Question: I have a table layout with 3 columns, and I have 3 string arrays. I want that every column have a textview per cell from the string array.
My code so far:
'''
TableLayout prices = (TableLayout)findViewById(R.id.table);
prices.setStretchAllColumns(true);
prices.bringToFront();
table = getResources().getStringArray(R.array.table);
for(int i = 0; i < table.length; i++){
TableRow tr = new TableRow(this);
TextView c1 = new TextView(this);
c1.setText(table[i]);
TextView c2 = new TextView(this);
c2.setText (table[i]);
TextView c3 = new TextView(this);
c3.setText(table[i]);
tr.addView(c1);
tr.addView(c2);
tr.addView(c3);
prices.addView(tr);
'''
It looks like this:

My string arrays:
'''
<string-array name="column1">
<item >5</item>
<item >7</item>
<item >10</item>
<item >18</item>
</string-array>
<string-array name="column2">
<item >10, 20</item>
<item >15, 13</item>
<item >53, 65</item>
<item >58, 32</item>
</string-array>
<string-array name="column3">
<item >10, 44</item>
<item >25, 01</item>
<item >30, 32</item>
<item >43, 12</item>
</string-array>
'''
I want to every column display numbers from the right string array. How can I do that?
Thanks in advance.
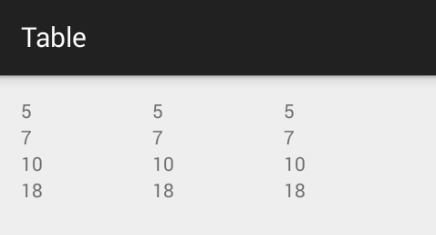
Answer: Well, finally I managed to make it:
'''
TableLayout prices = (TableLayout)findViewById(R.id.table);
String[] column1 = getResources().getStringArray(R.array.column1);
String[] column2 = getResources().getStringArray(R.array.column2);
String[] column3 = getResources().getStringArray(R.array.column3);
prices.setStretchAllColumns(true);
prices.bringToFront();
for(int i = 0; i < column1.length; i++){
TableRow tr = new TableRow(this);
TextView c1 = new TextView(this);
c1.setText(column1[i]);
TextView c2 = new TextView(this);
c2.setText(column2[i]);
TextView c3 = new TextView(this);
c3.setText(column3[i]);
tr.addView(c1);
tr.addView(c2);
tr.addView(c3);
prices.addView(tr);
}
'''
Thanks for all help.